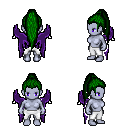
a pixel art fantasy rpg character, female body template, dark elf, purple skin, purple wings, white pants, green extra-long topknot hairstyle, four views (front, back, left, right), 2x2 character sprite sheet, small pixel art, hard edges, no anti-aliasing